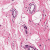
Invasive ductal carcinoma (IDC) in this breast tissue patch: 0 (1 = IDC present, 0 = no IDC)